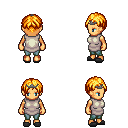
a pixel art fantasy rpg character, female body template, human, tanned skin, white tunic, teal pants, light blonde parted hairstyle, iron tiara, gray slippers, four views (front, back, left, right), 2x2 character sprite sheet, small pixel art, hard edges, no anti-aliasing